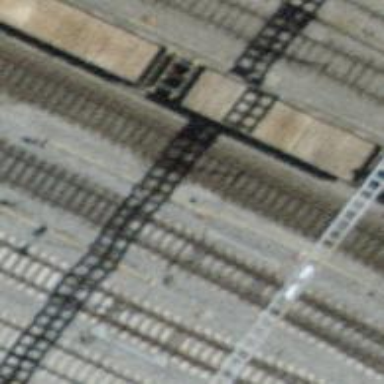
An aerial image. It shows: Railway switch.